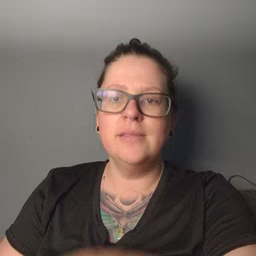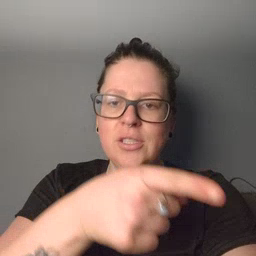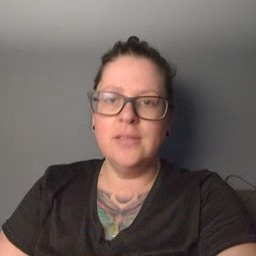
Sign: hesheit